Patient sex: M
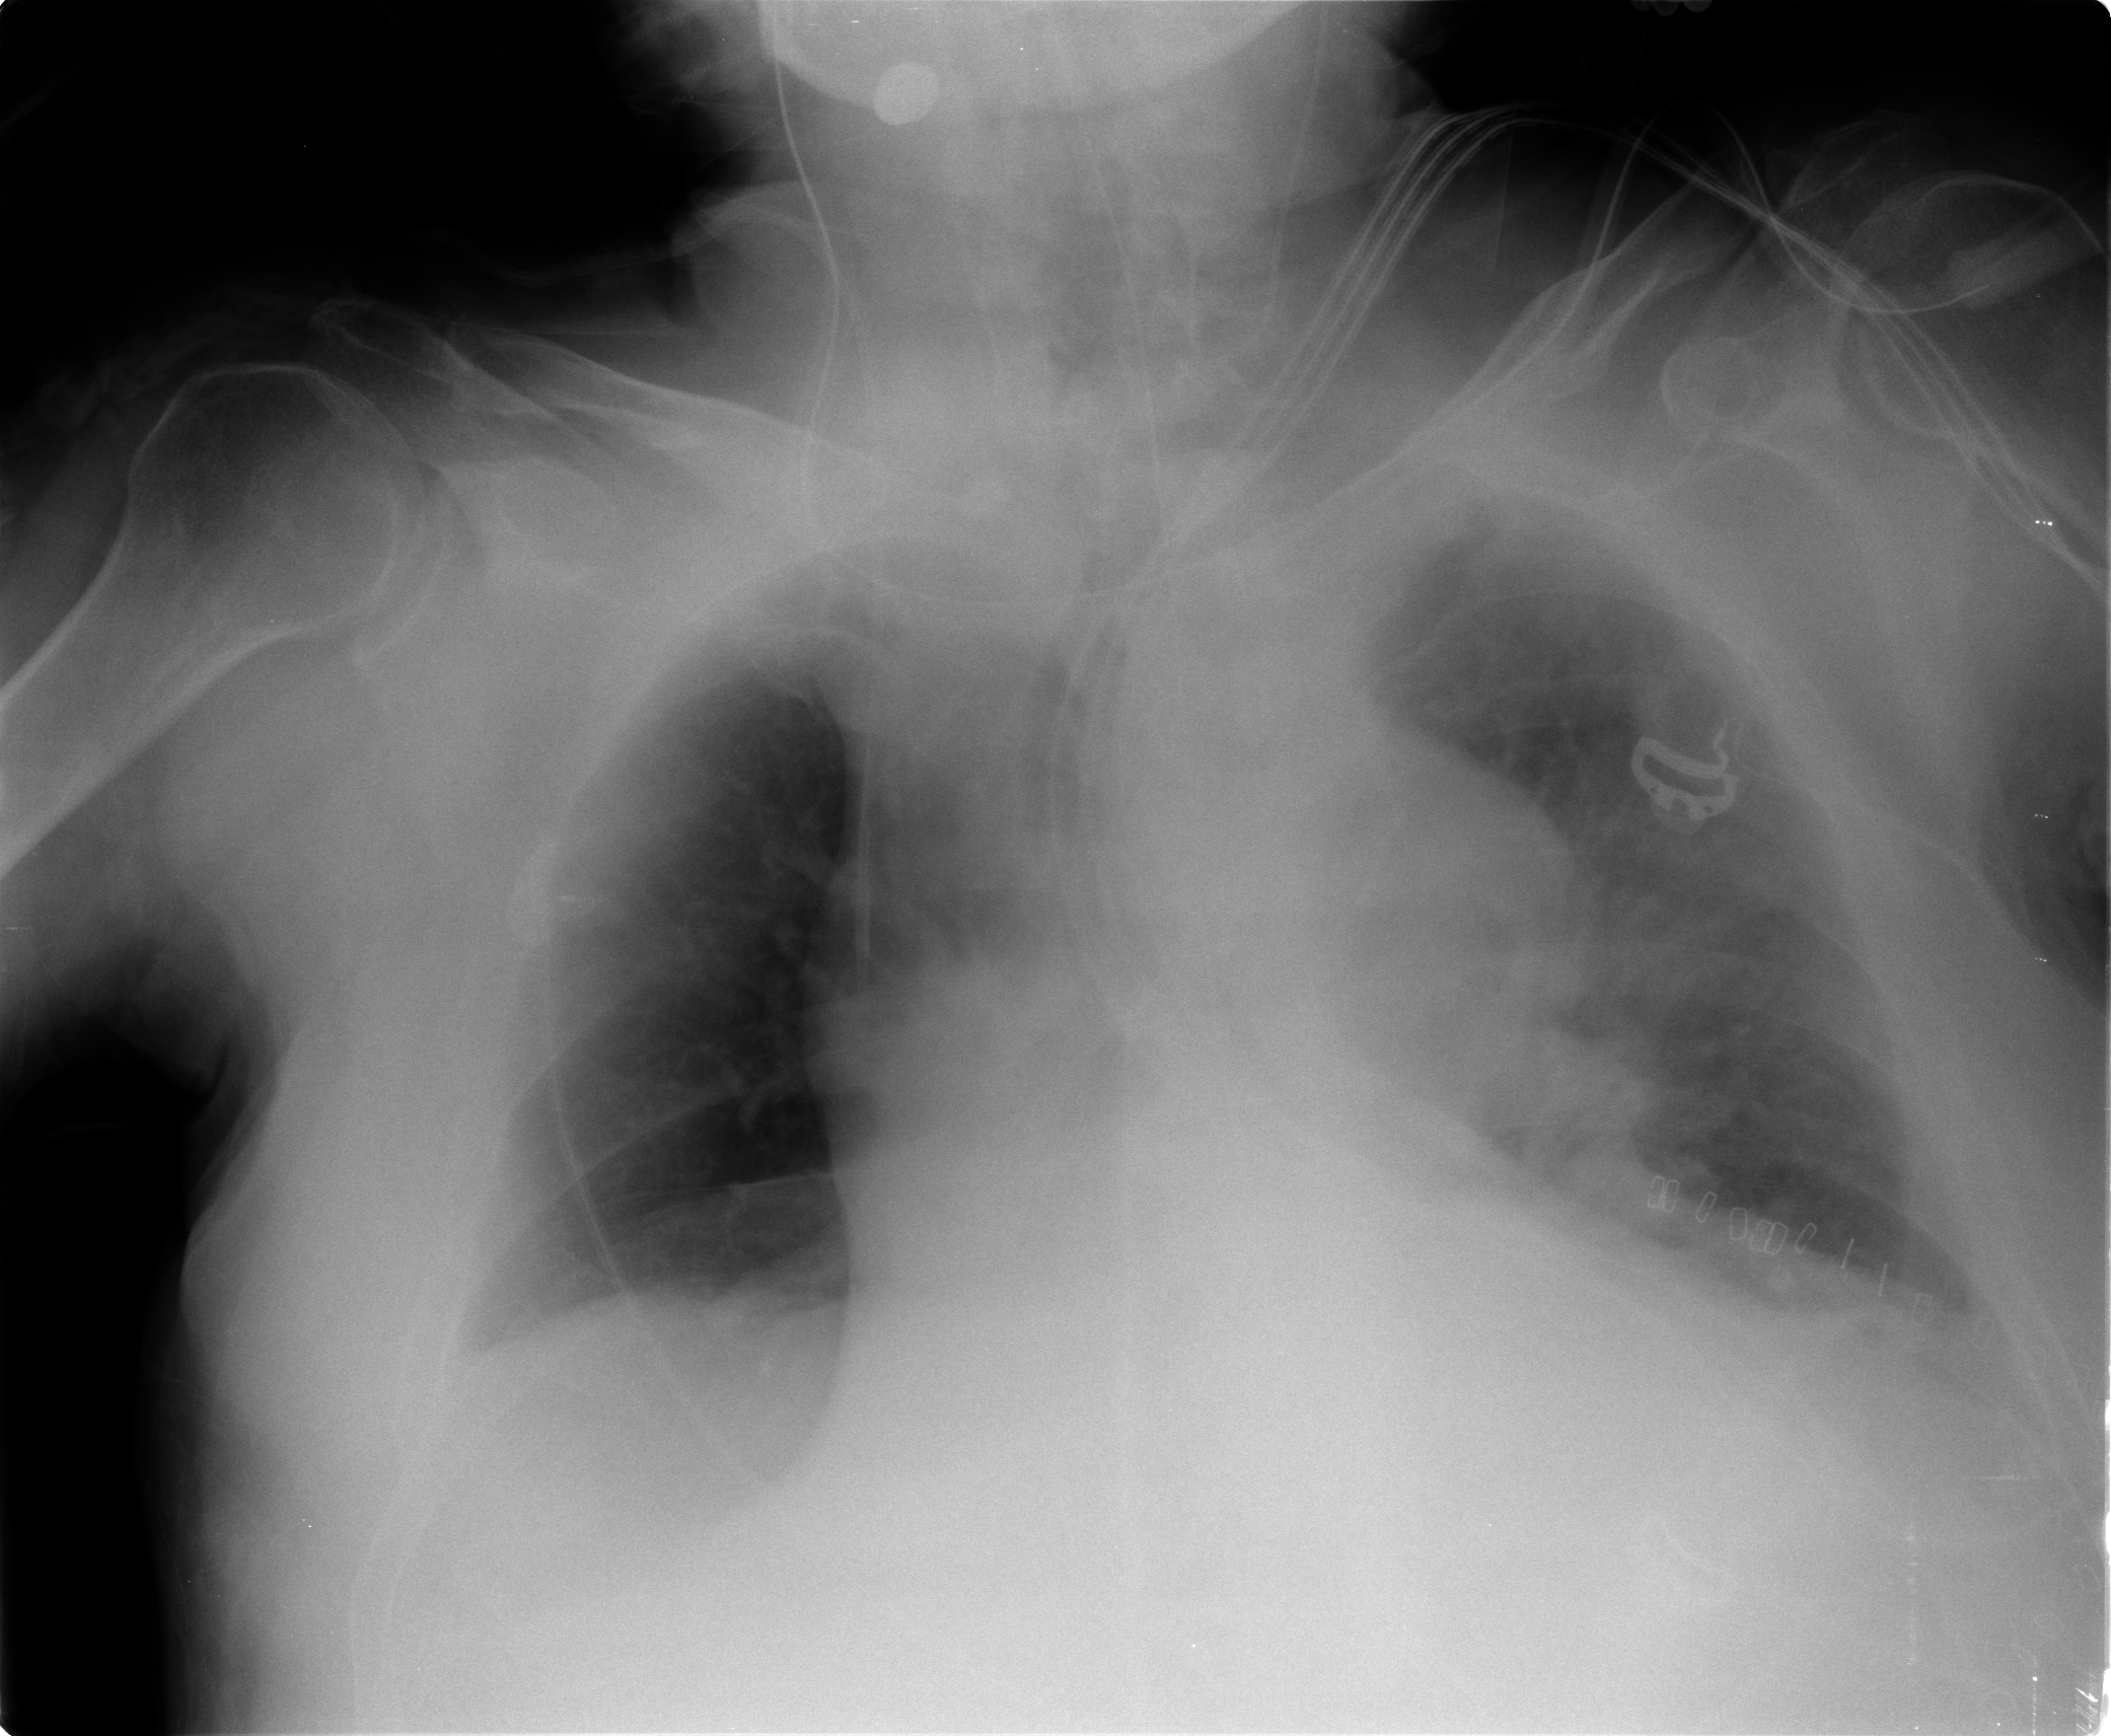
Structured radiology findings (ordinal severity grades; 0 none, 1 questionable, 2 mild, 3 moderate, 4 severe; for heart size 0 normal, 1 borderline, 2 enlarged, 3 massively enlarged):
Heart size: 2
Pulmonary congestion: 2
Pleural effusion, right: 0
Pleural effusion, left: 2
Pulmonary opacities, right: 0
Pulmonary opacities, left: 1
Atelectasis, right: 2
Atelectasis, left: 2